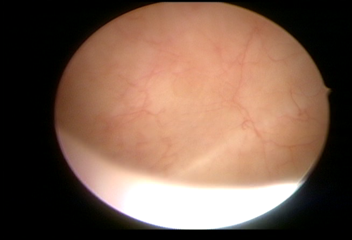
Modality: WLC
Class: Normal mucosa
Bladder cancer association: No